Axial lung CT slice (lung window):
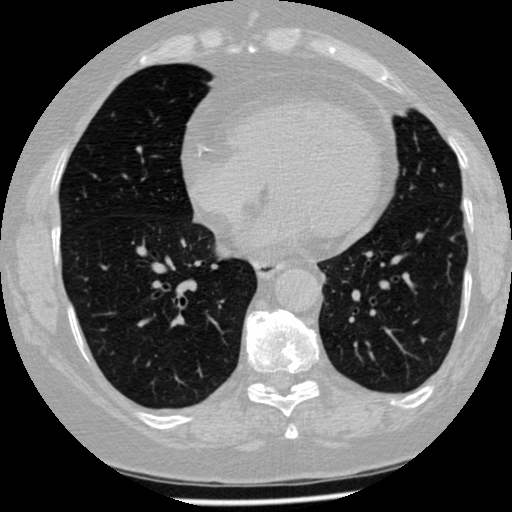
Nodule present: no